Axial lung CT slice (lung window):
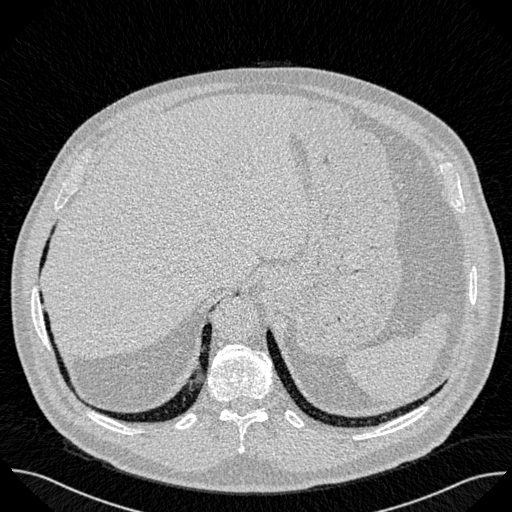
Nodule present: no